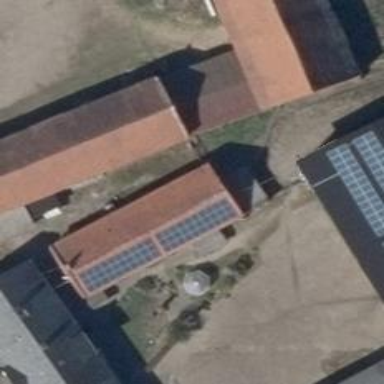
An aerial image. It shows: Small solar photovoltaic panel used as generator to produce electricity.